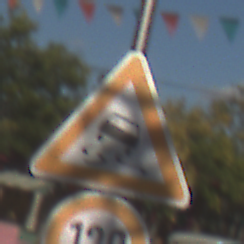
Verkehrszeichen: SchleuderOderRutschgefahr
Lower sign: Geschwindigkeit120
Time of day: MorningAfternoon
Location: Outdoor (Special)
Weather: PartlyCloudy
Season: NotSpecified
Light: Natural